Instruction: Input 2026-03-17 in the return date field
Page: home
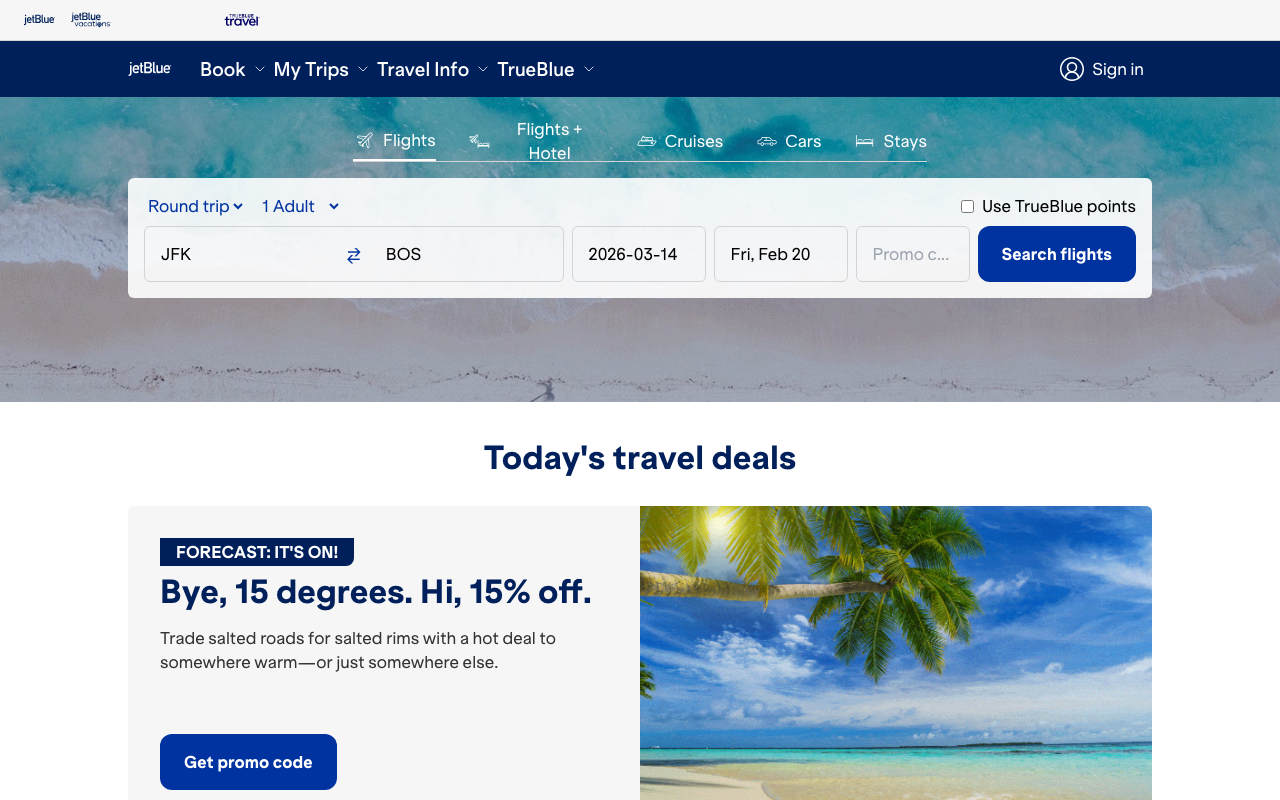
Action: type